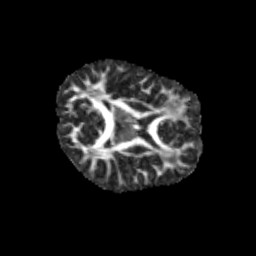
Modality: FA
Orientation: axial
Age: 10
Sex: male
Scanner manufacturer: siemens
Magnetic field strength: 3 T
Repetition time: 3.8 s
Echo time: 0.07 s